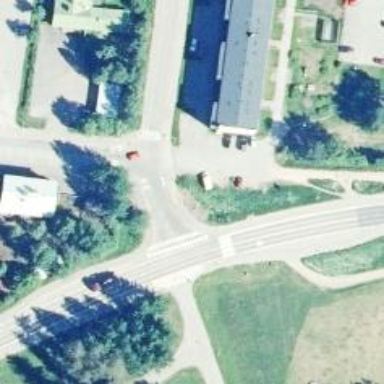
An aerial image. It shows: Asphalt cycleway.